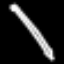
Label: pencil